Aerial crown-view tile of a tropical tree (Barro Colorado Island, Panama), acquired 20241216:
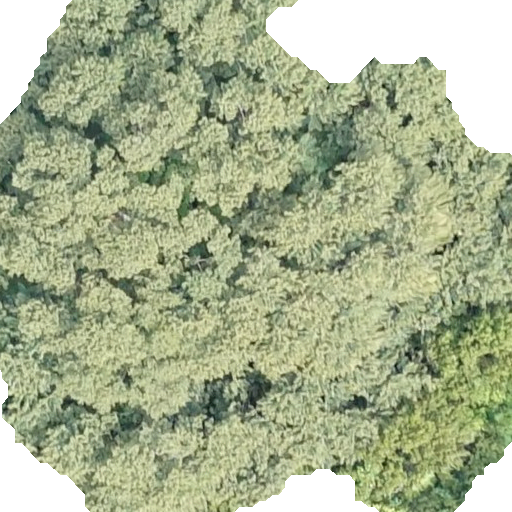
Species: Luehea seemannii
GBIF accepted scientific name: Luehea seemannii
Crown area: 379.408 m²